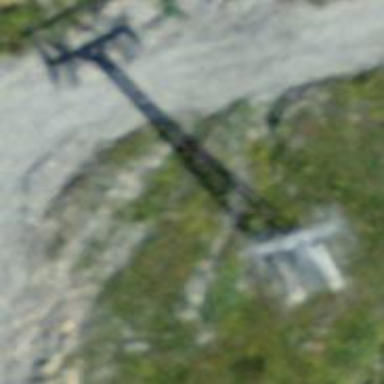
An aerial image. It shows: Pylon used for aerialway.